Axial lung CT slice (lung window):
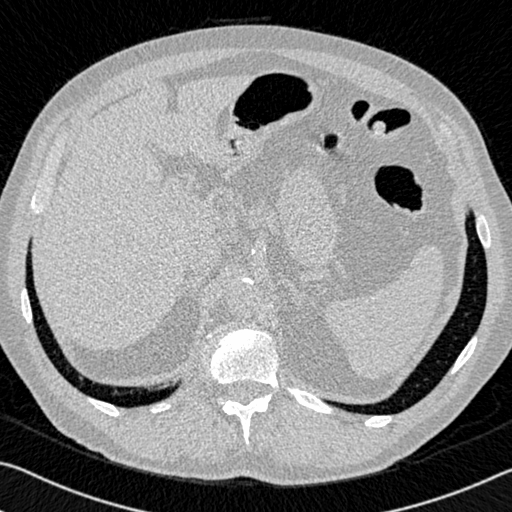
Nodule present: no